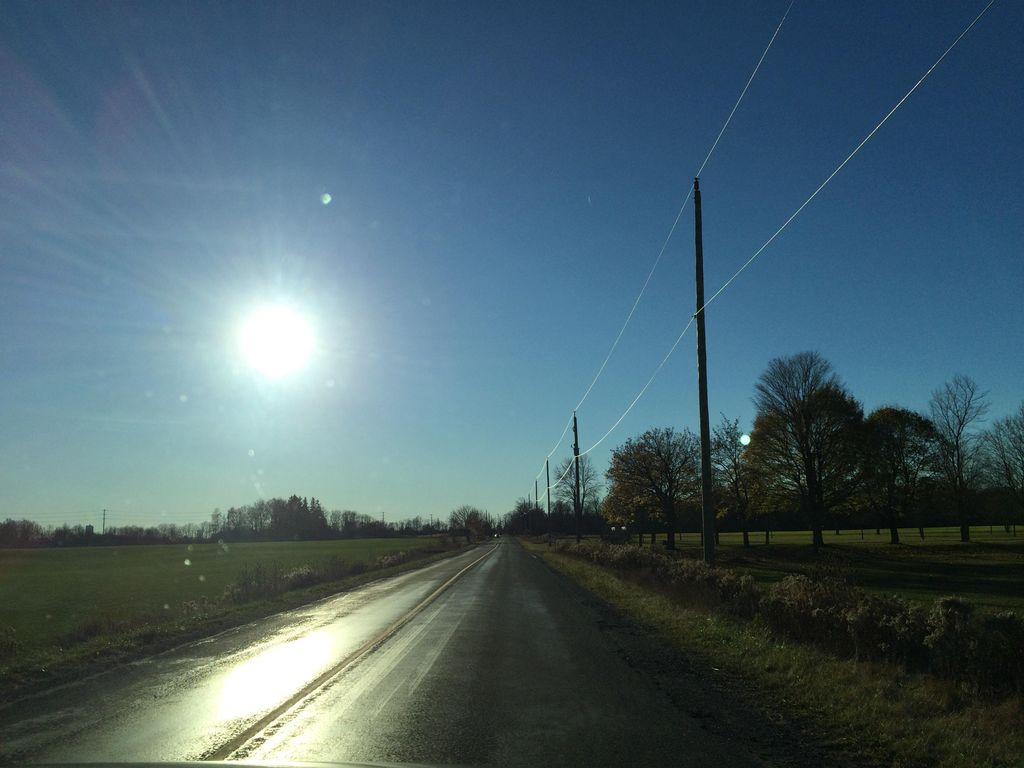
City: kitchener-waterloo